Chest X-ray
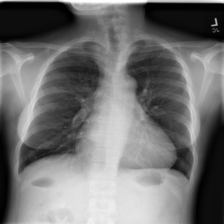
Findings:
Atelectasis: negative
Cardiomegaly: positive
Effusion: negative
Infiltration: negative
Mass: negative
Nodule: negative
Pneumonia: negative
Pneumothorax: negative
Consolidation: negative
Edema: negative
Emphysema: negative
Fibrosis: negative
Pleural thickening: negative
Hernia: negative